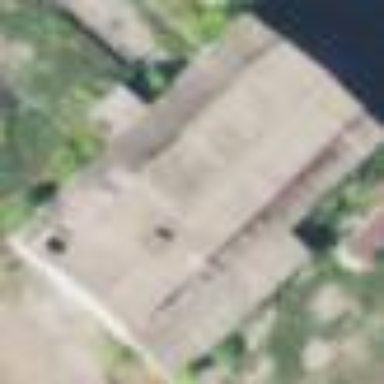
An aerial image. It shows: Industrial building.